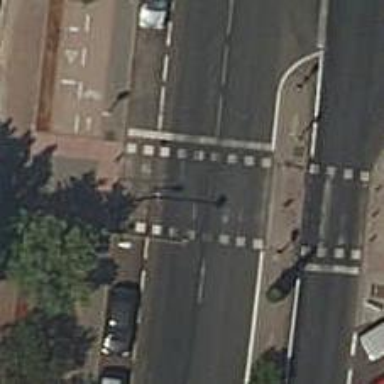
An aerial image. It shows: Crossing with traffic signals.